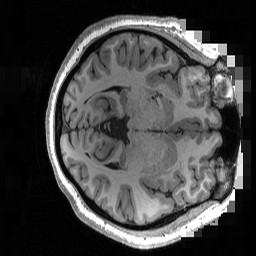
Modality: T1w
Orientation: axial
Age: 26
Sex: female
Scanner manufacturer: siemens
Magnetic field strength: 3 T
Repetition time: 2.53 s